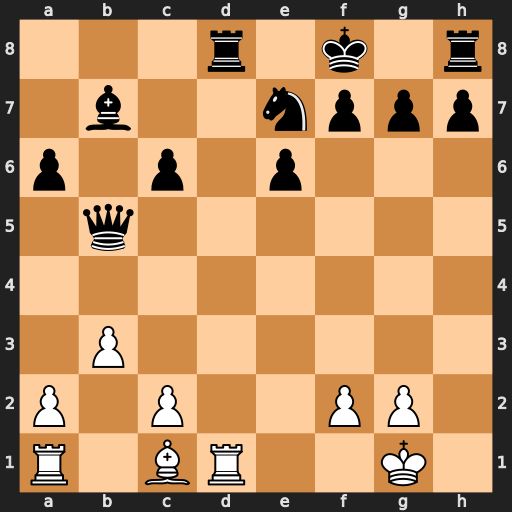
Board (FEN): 3r1k1r/1b2nppp/p1p1p3/1q6/8/1P6/P1P2PP1/R1BR2K1
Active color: w
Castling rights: -
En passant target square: -
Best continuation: Rxd8#